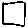
Label: square